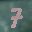
Label: 7